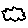
Label: cloud